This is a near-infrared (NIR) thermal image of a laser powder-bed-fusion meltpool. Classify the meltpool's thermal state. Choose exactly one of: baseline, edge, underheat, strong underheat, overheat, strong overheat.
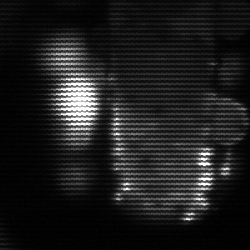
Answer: strong underheat